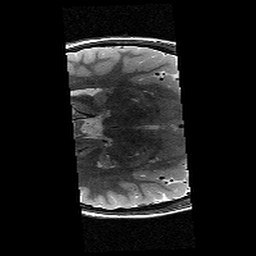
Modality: T2w
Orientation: axial
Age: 11
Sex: female
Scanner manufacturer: siemens
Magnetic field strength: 3 T
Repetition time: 9.23 s
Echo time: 0.067 s